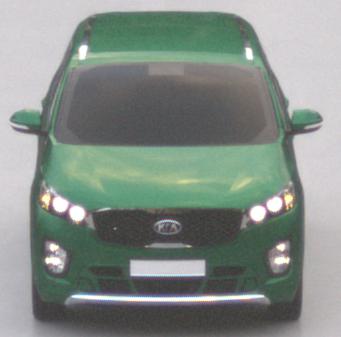
Make: KIA
Model: Sorento 2.2 CRDi
Detailed model: Sorento (UM)
Model produced from: 2015/03
Model produced until: 2017/10
Doors: 5
Color: green
Road condition: wet road
Daytime: sunrise or sunset
Contrast: low contrast